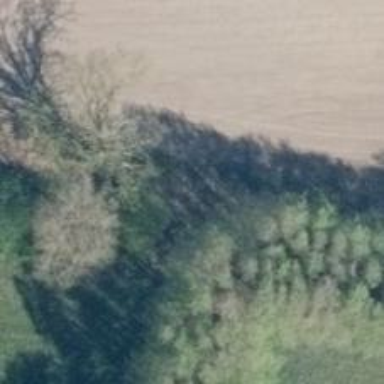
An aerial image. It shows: Row of broadleaved trees.